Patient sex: F
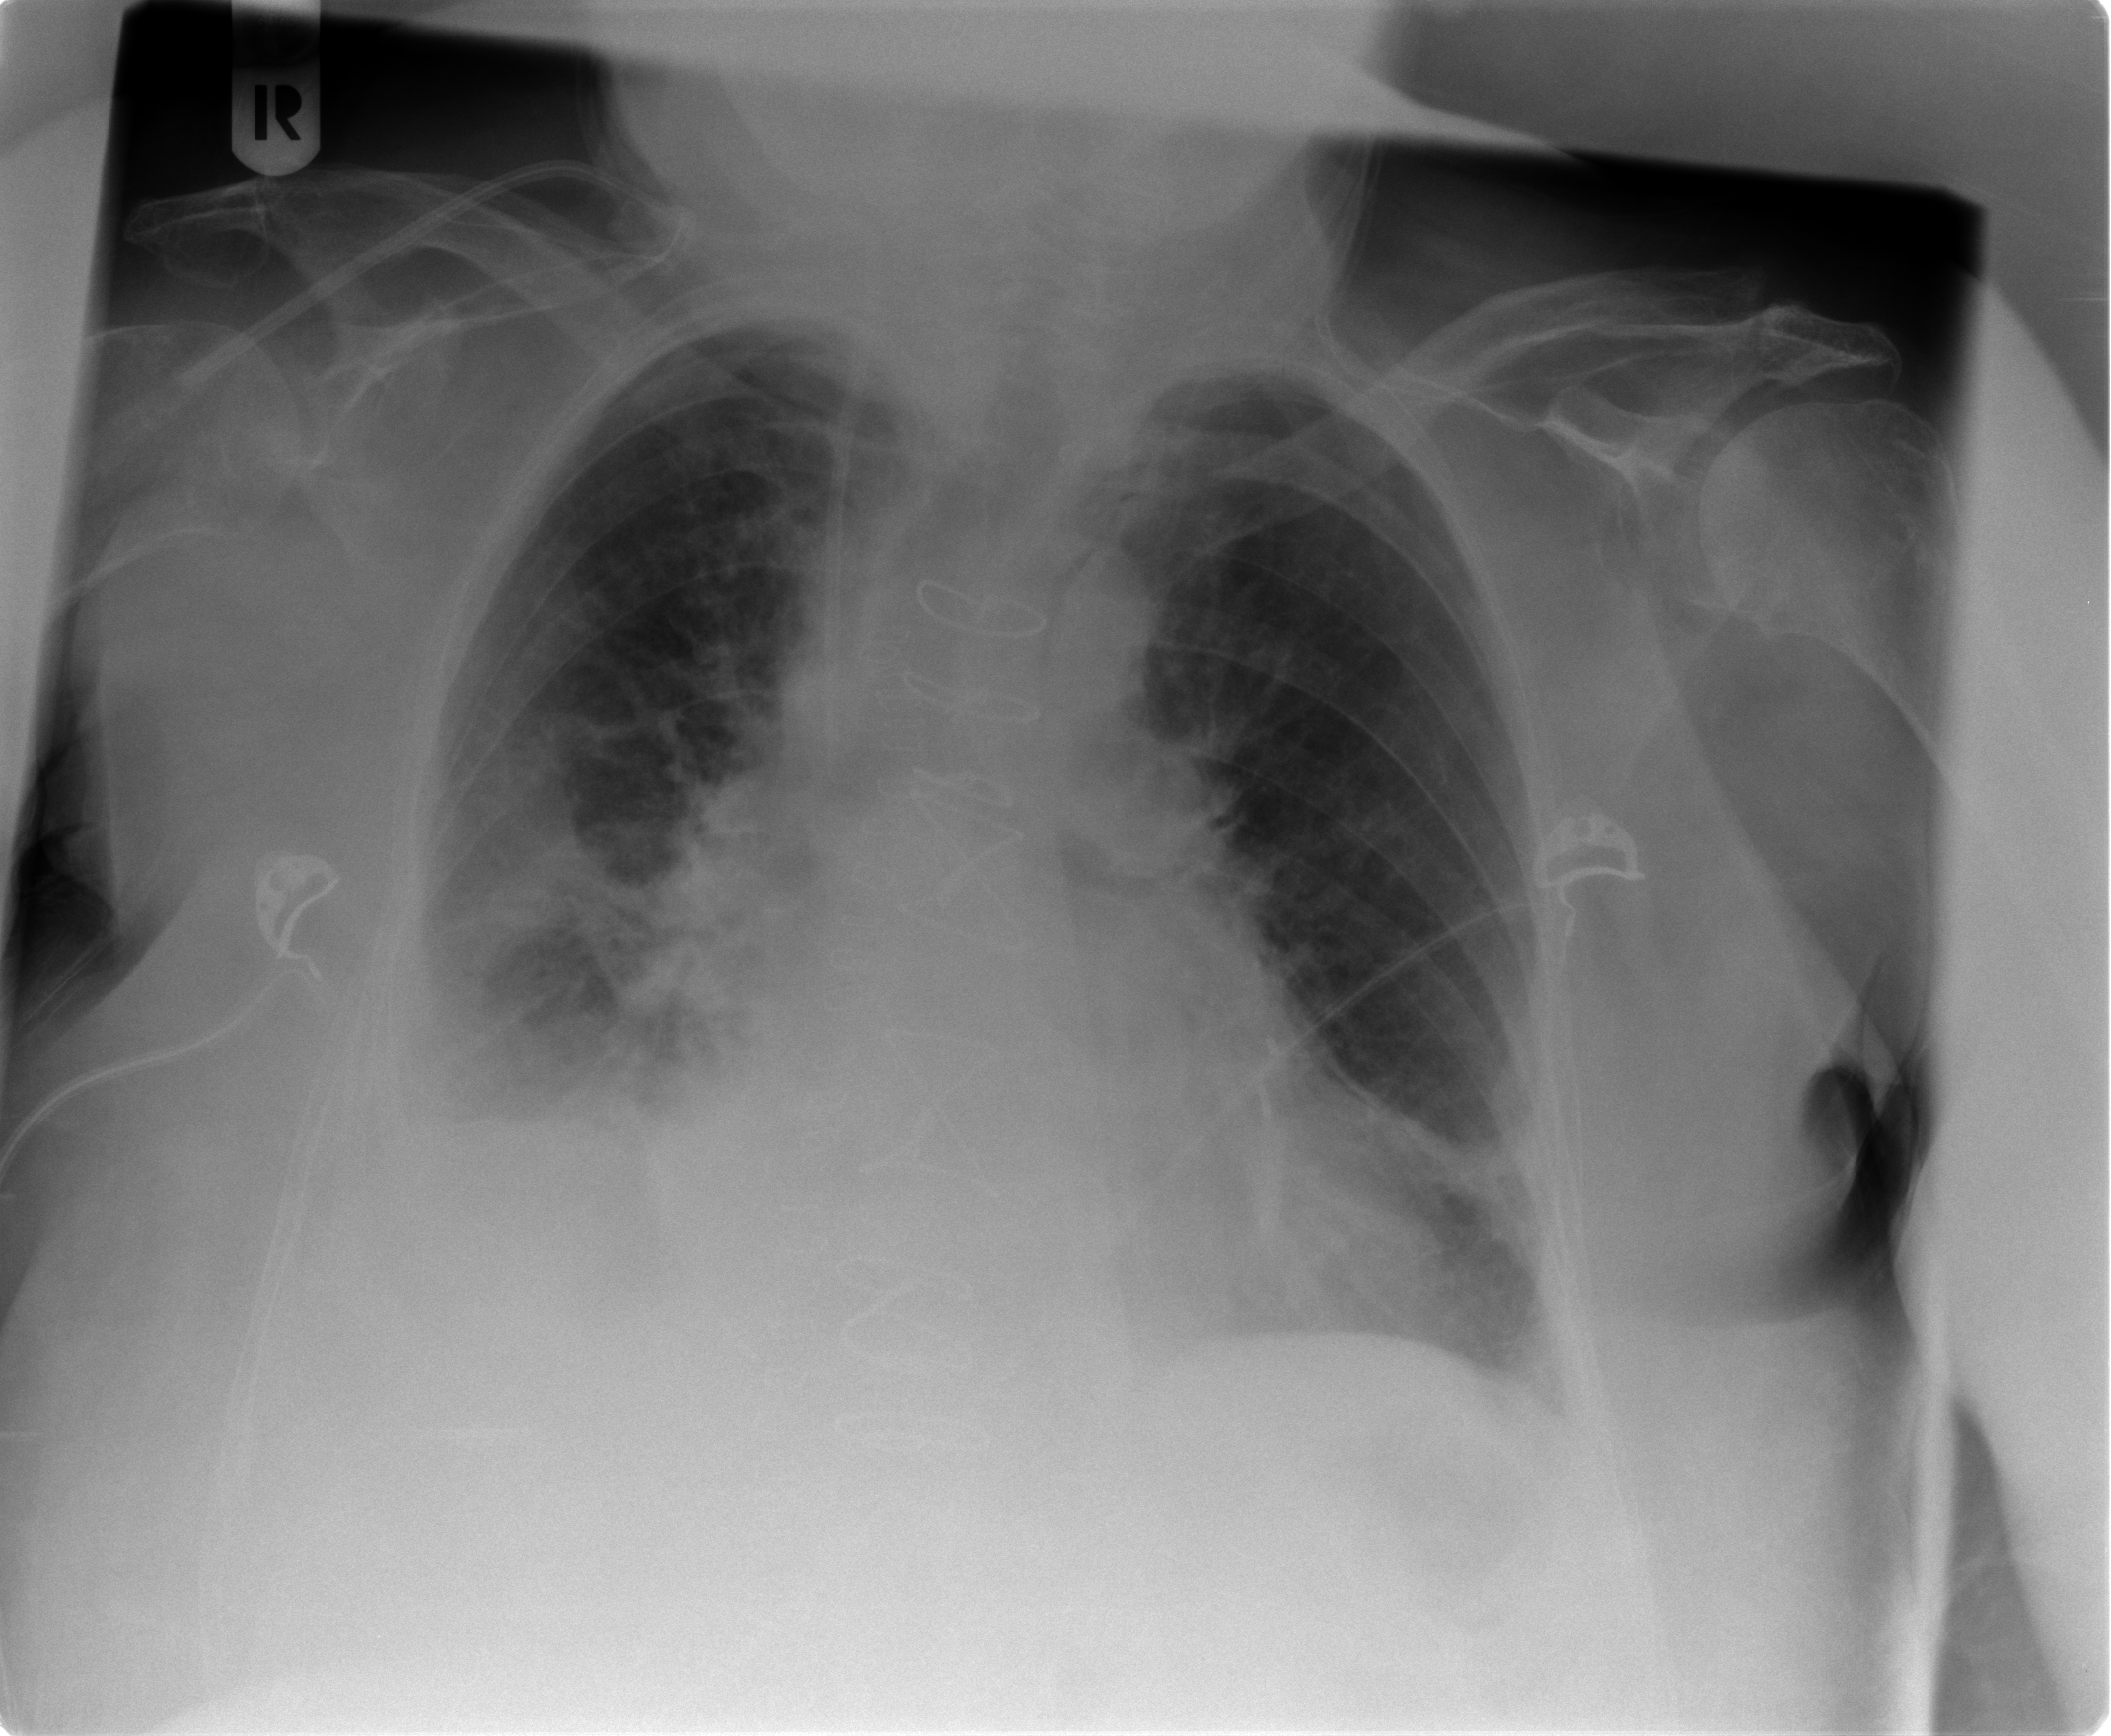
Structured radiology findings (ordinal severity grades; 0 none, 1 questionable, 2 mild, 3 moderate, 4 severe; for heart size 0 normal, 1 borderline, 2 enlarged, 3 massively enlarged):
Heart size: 2
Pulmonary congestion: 2
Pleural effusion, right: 2
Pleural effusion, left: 0
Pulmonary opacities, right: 2
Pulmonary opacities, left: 0
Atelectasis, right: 1
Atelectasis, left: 2